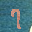
Label: 7